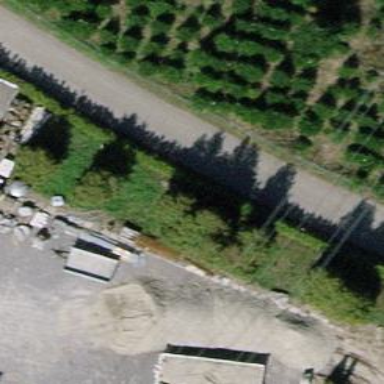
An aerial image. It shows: Paved track with grade1 surface. It is designated for agricultural vehicles.